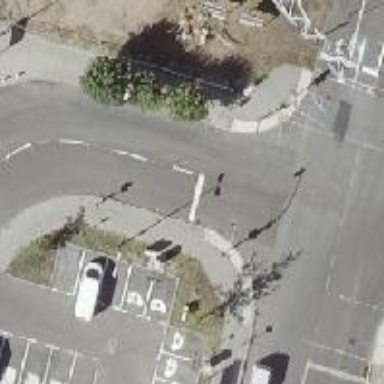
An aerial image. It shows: Road with traffic signals.